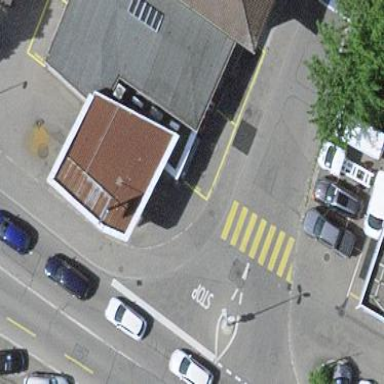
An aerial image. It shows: View of roof of building.